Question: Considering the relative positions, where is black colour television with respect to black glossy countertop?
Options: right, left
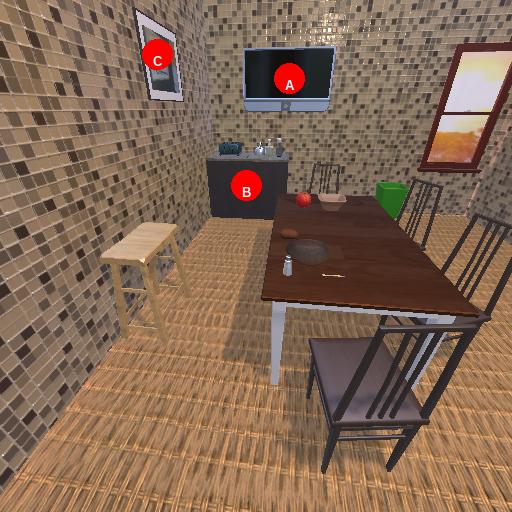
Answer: right